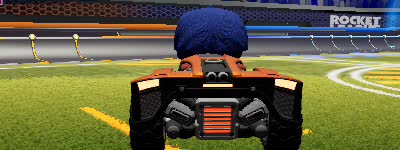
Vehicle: breakout